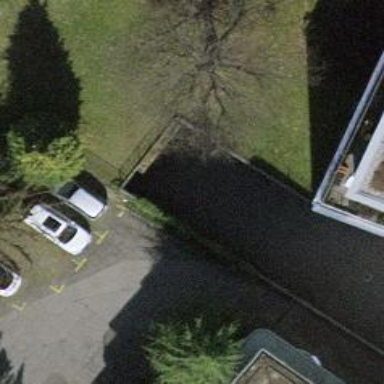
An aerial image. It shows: Parking entrance.